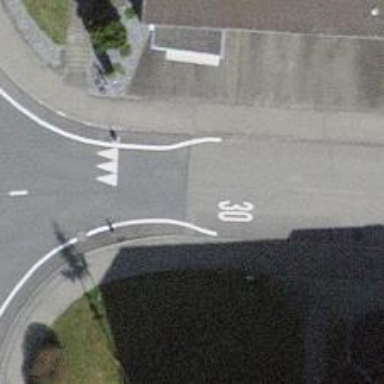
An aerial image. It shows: Residential road with separate sidewalks on both sides. The road surface is asphalt.